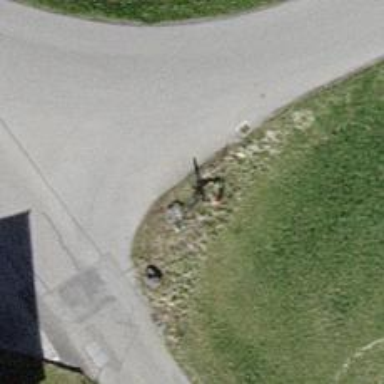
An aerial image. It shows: Guidepost providing information.